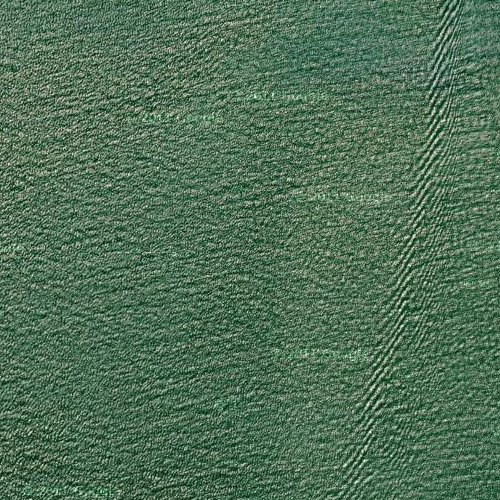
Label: sydney